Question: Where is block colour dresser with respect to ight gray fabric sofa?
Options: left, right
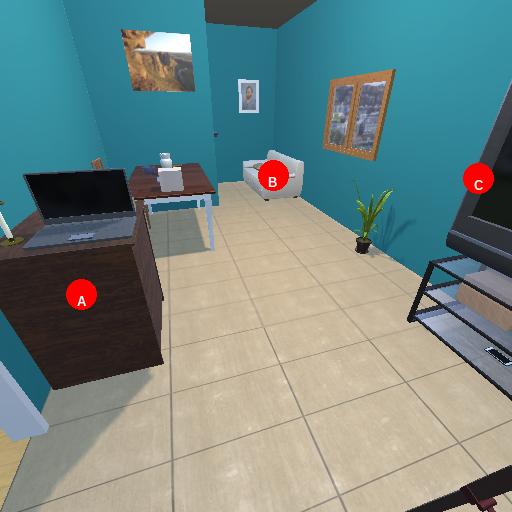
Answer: left